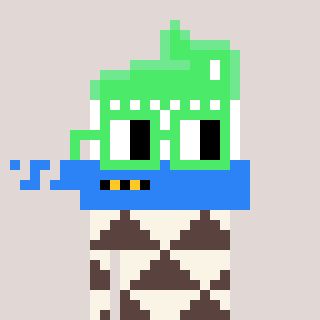
a pixel art character with square light green glasses, a toothbrush-shaped head and a darkbrown-colored body on a warm background